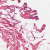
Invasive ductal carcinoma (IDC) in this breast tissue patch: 0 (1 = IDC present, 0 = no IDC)